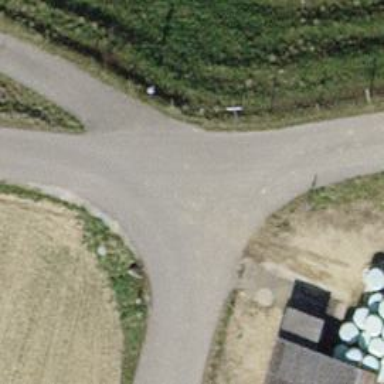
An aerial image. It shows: Unclassified road with asphalt surface.